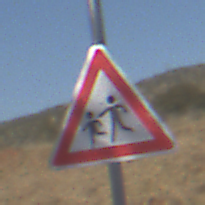
Verkehrszeichen: KinderRechts
Umgebung: Outdoor, RoadRail
Tageszeit: Midday
Wetter: Clear
Licht: Natural
Jahreszeit: Summer
Kontrast: HighContrast